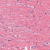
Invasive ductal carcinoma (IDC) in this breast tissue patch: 0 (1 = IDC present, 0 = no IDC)